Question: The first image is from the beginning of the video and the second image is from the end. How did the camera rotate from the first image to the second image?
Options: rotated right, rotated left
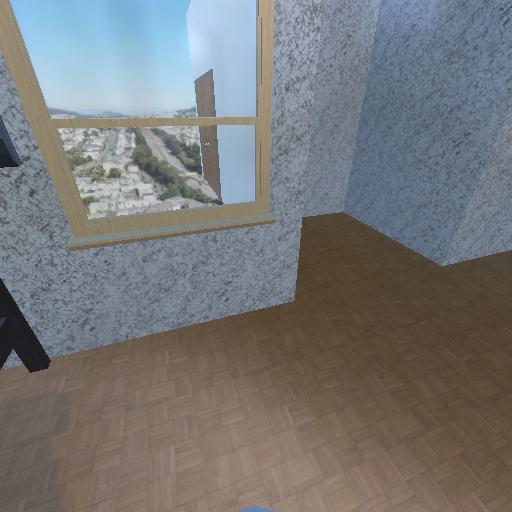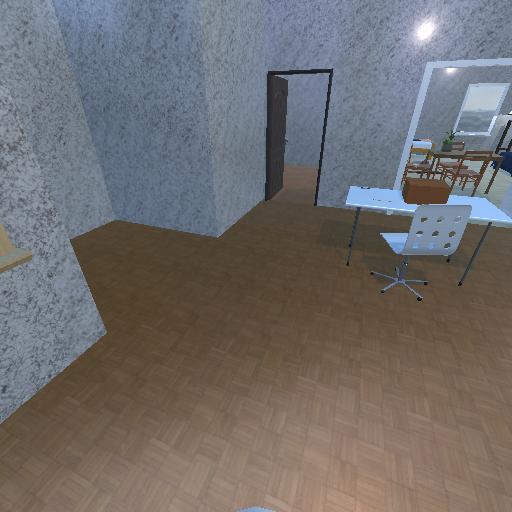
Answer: rotated right